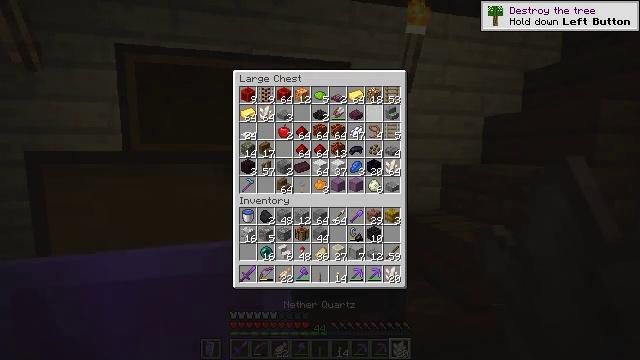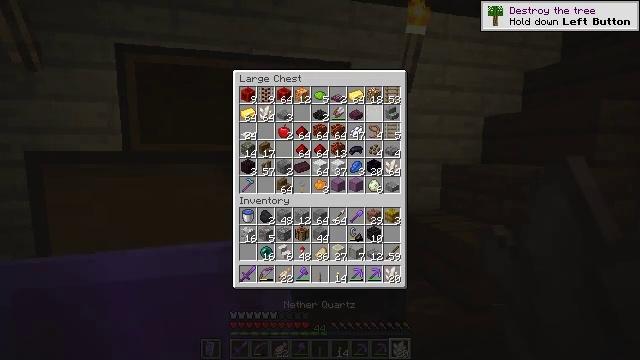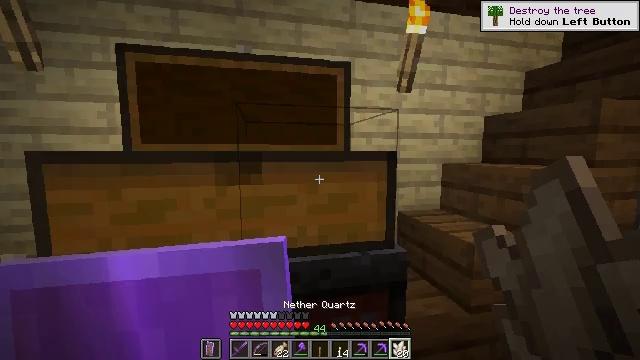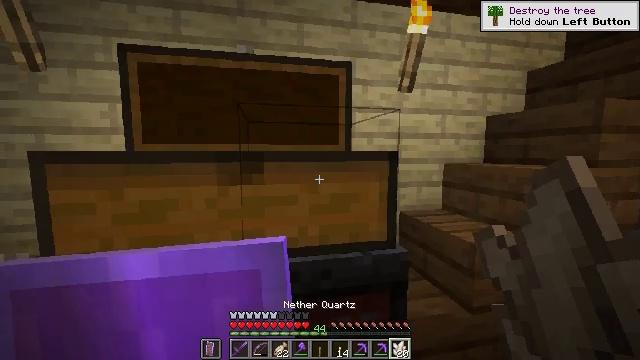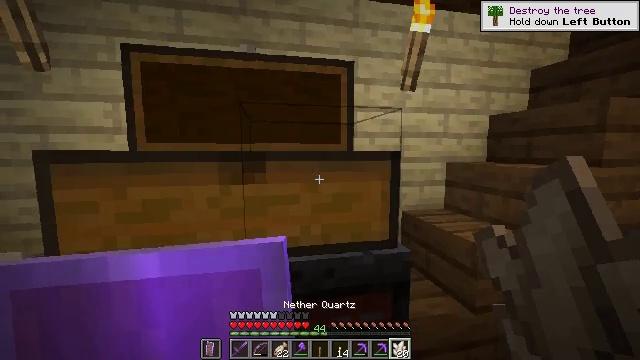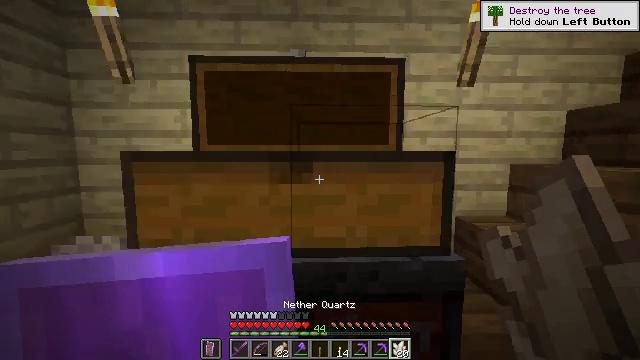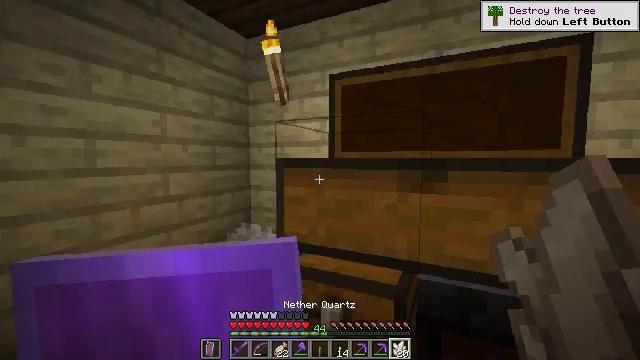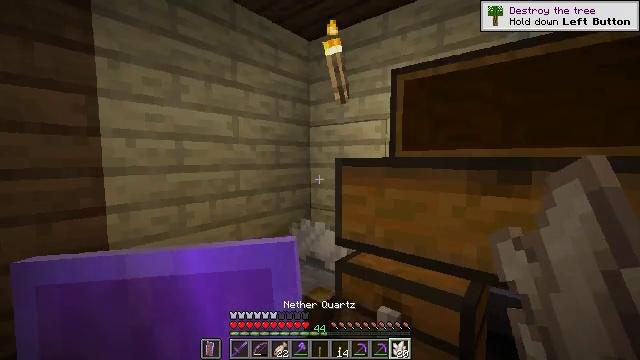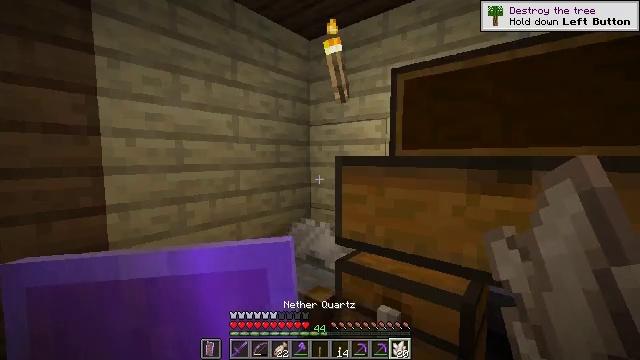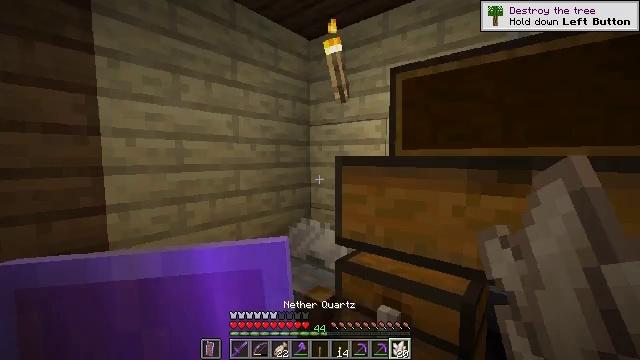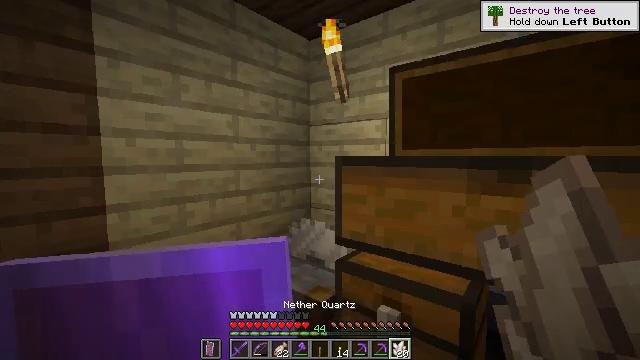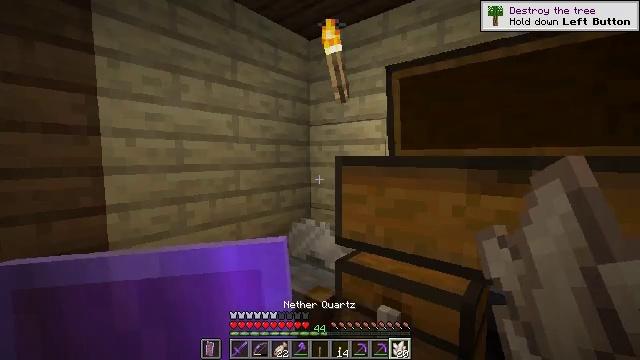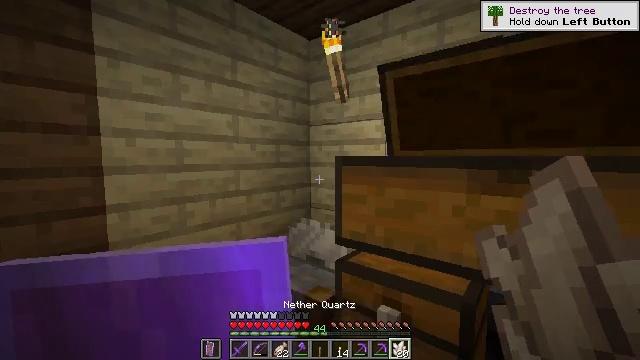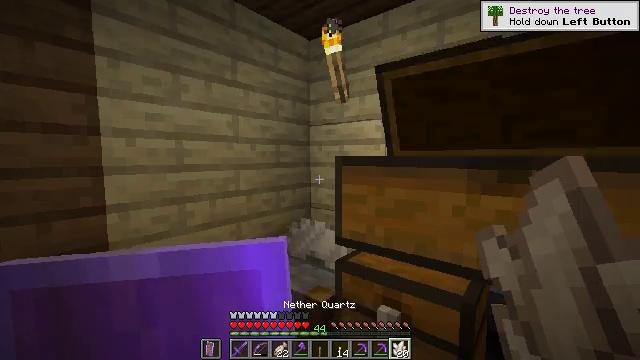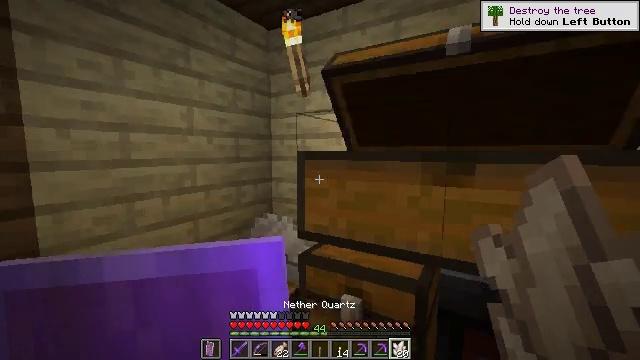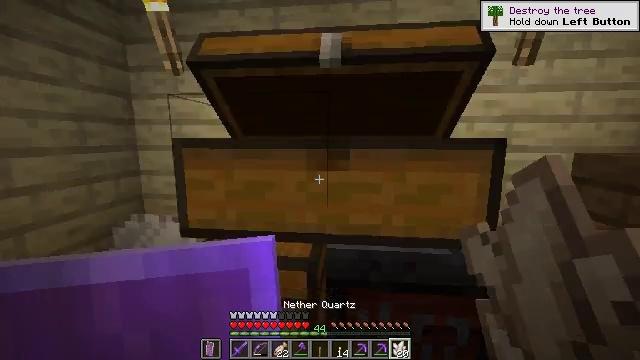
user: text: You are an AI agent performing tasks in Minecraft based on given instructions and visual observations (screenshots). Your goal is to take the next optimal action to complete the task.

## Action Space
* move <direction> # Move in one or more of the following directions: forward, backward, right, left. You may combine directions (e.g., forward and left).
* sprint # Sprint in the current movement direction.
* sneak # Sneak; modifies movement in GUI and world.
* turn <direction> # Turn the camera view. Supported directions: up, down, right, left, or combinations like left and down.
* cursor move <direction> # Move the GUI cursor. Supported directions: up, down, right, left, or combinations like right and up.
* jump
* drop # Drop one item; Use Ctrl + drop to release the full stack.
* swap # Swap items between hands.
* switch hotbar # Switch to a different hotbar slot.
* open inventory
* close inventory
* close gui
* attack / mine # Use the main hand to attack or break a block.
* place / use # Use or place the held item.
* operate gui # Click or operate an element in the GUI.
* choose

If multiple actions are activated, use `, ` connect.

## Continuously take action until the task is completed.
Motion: motion action
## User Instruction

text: Open the crafting table to create a quartz block from nether quartz.
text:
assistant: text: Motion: no_op
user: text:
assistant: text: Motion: no_op
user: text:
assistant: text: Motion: no_op
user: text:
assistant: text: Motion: no_op
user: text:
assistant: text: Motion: turn left
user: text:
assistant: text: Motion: turn left and up
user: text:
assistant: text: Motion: turn left
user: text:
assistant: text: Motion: no_op
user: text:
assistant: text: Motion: no_op
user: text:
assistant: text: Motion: no_op
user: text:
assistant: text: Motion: no_op
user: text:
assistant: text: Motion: no_op
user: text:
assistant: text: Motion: no_op
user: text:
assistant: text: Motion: turn right and down
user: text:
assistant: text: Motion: turn right and down
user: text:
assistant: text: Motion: turn right and down
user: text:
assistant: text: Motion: turn right and down
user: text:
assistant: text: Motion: turn right and down
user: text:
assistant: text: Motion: turn right
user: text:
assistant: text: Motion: no_op
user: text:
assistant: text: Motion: no_op
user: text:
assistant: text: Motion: no_op
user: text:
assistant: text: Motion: no_op
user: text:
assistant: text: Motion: move forward
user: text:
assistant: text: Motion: move forward
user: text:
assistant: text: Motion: move forward
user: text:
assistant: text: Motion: move forward
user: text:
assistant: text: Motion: move forward, open inventory
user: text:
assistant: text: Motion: open inventory
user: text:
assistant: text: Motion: open inventory